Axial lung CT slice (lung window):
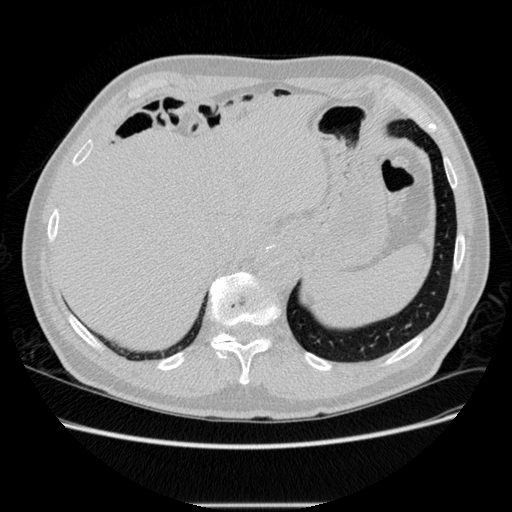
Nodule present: no